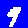
Digit: 9